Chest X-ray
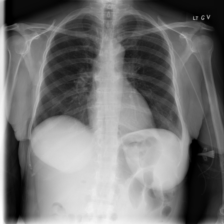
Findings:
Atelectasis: negative
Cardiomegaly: negative
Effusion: negative
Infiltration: negative
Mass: negative
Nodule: negative
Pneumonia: negative
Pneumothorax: negative
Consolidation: negative
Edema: negative
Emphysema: negative
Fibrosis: negative
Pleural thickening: negative
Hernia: negative